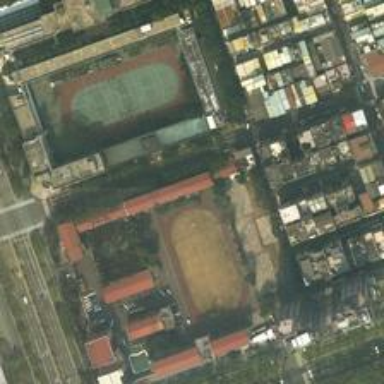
The crowded houses and the nearby playgrounds form these blocks while they are integrated with lush plants .